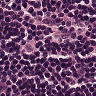
Metastatic tissue present: no